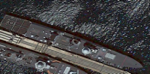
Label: Horizon-class_destroyer